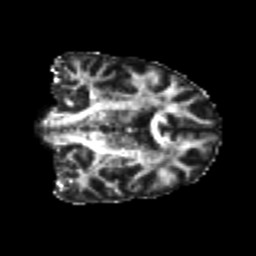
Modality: FA
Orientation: coronal
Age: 23
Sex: female
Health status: healthy
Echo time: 0.074 s